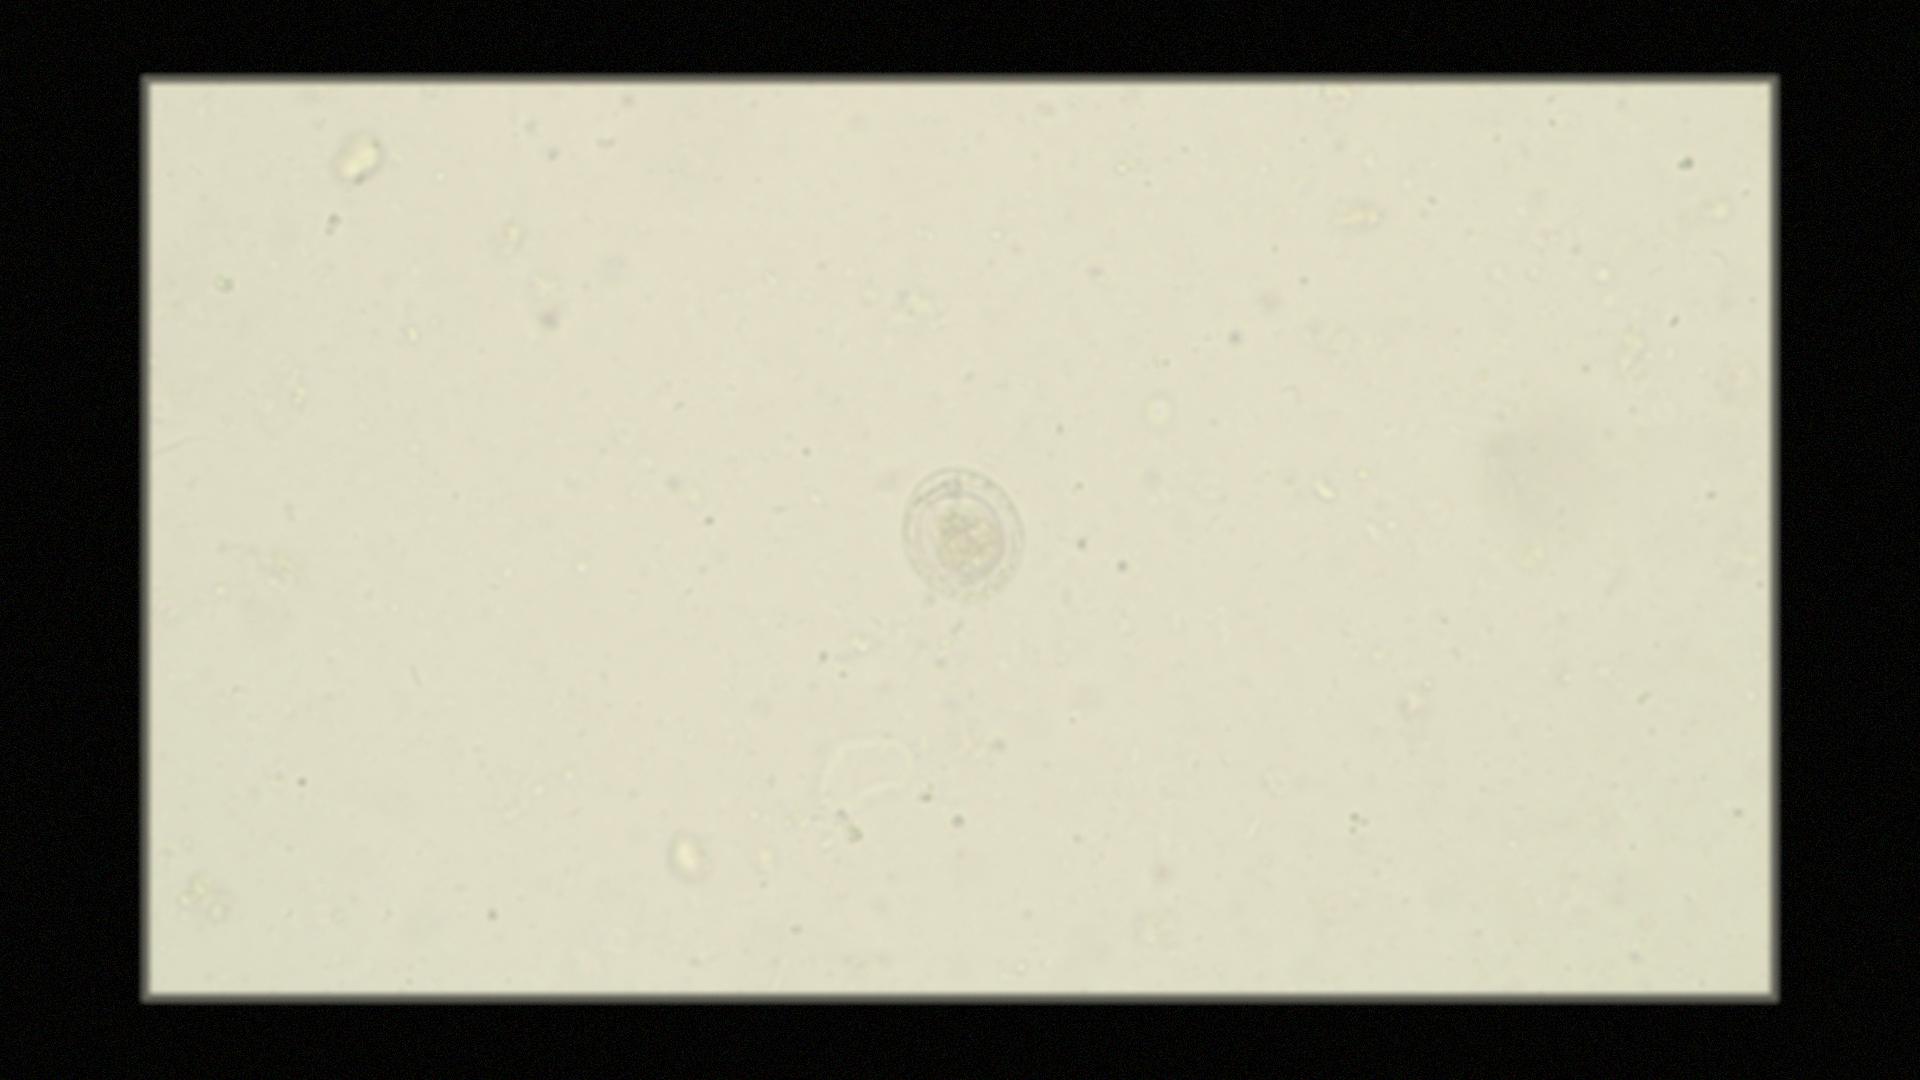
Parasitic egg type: Hymenolepis nana